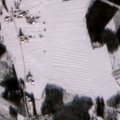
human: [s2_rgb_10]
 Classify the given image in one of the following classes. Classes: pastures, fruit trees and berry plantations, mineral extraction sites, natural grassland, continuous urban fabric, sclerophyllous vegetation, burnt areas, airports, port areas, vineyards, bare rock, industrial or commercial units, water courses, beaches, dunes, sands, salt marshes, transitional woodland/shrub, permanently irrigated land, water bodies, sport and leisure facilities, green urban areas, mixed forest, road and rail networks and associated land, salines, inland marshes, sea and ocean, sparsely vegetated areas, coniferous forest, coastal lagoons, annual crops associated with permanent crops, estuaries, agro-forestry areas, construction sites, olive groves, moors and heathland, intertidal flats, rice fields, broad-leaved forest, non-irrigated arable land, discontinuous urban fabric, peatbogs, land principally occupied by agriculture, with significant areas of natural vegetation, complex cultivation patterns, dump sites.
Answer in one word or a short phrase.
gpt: non-irrigated arable land, land principally occupied by agriculture, with significant areas of natural vegetation, coniferous forest, mixed forest, transitional woodland/shrub